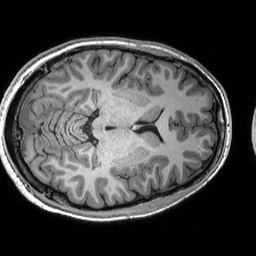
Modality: T1w
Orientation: axial
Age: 25
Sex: male
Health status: healthy
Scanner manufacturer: siemens
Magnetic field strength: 3 T
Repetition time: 2.53 s
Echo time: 0.00288 s